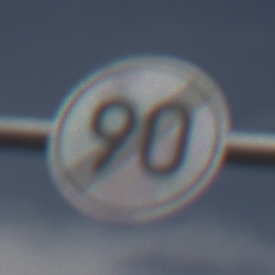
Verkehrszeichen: EndeGeschwindigkeit90
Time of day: Midday
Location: Outdoor (Nature)
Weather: PartlyCloudy
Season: NotSpecified
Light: Natural